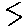
Label: zigzag